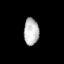
Tissue: lung
Cell type: Endothelial cells
Senescence score: 0.5761
Nuclear area (px): 396
Mean DAPI intensity: 187.343